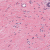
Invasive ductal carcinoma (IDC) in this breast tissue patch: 0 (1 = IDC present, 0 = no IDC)